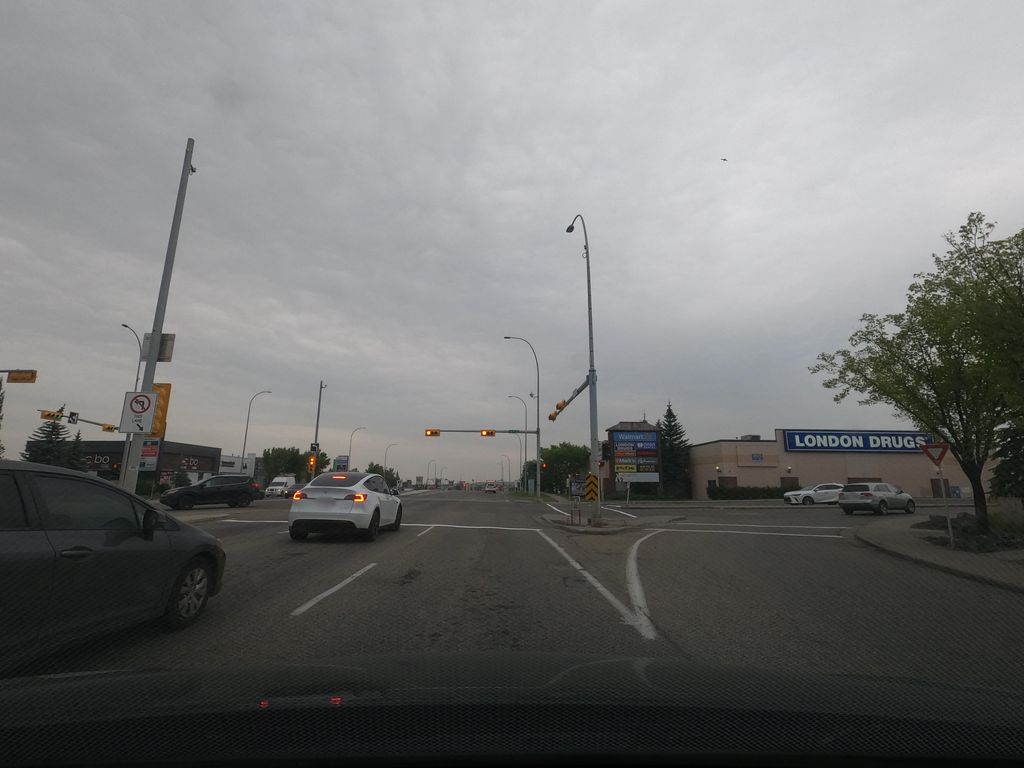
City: calgary